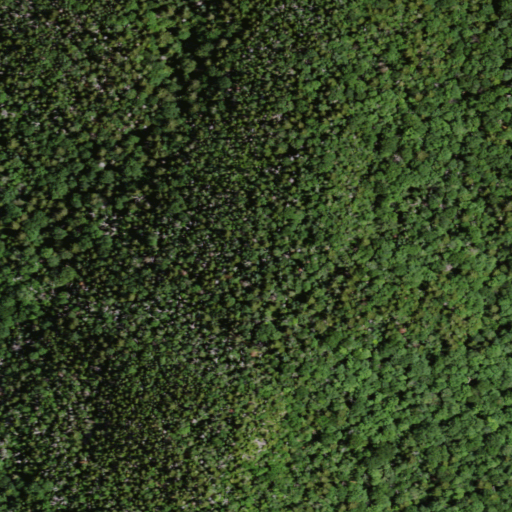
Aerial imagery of ridge(s) in New York named Texas Ridge containing evergreen forest, mixed forest, and deciduous forest